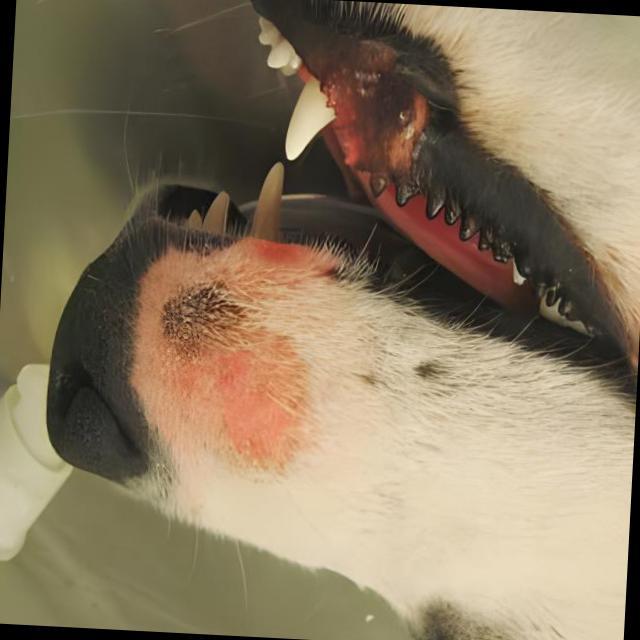
Canine ringworm (Dermatophytosis) — fungal infection caused by Microsporum or Trichophyton. Presents with circular alopecia, scaling, crusting, and broken hairs.